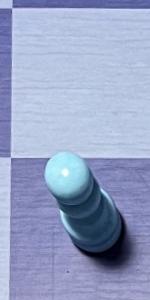
Label: Pawn_White